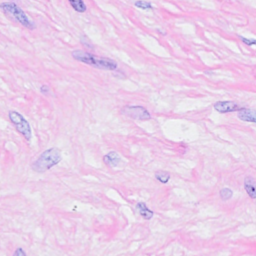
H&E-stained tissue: Breast